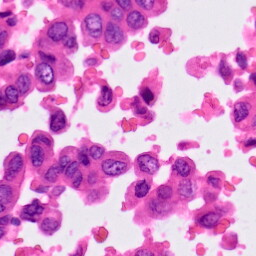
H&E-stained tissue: Lung